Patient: sex M, age 78
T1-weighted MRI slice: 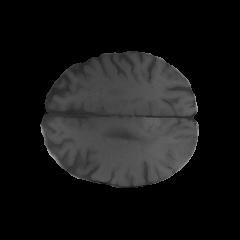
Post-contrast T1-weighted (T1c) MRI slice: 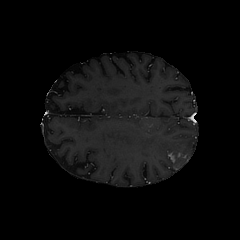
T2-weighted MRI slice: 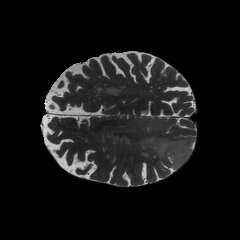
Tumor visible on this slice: yes
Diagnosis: Glioblastoma, IDH-wildtype
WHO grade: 4